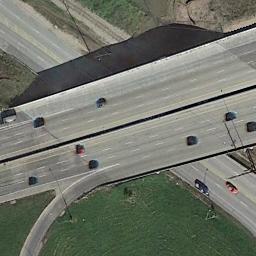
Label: overpass